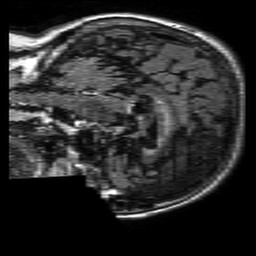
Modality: FLAIR
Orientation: sagittal
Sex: female
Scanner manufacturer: philips
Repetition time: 11 s
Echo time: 0.125 s